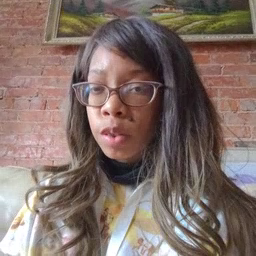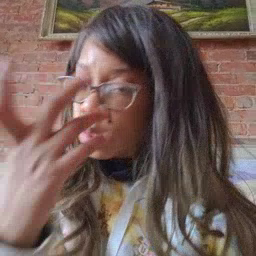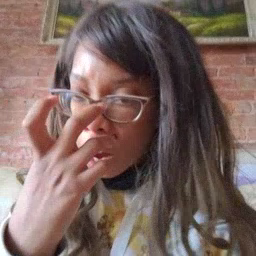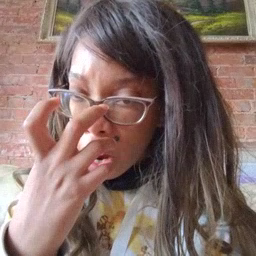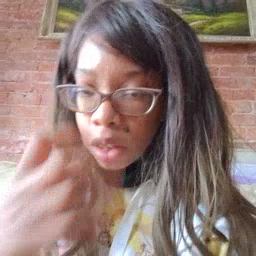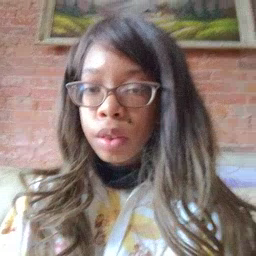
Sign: mad